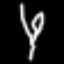
Label: leaf